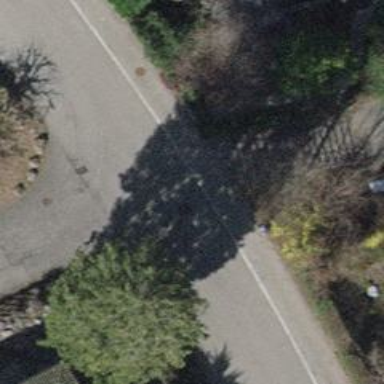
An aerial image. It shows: Bollard.